Question: I want to customize UILabel control.
For example,
'''
lblName.text = @"Zotiger";
'''
then label shows Zotiger normally.
And if i set its text with some special characters (in my case, * is a special character for replacing with image)
'''
lblName.text = @"***";
lblPhone.text = @"***-****-****";
'''
then label shows three icons as below image.

How can i customize UILabel simply? Is there any open source control?
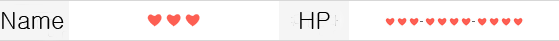
Answer: its simple, you can use certain Unicode characters in your string, and the iPhone will display them as Emoji
see this link for <URL>
in your case for red heart :''